Field crop: tomato
Growth stage: 1
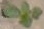
Species: solanum